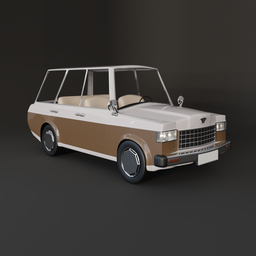
Label: mechanical